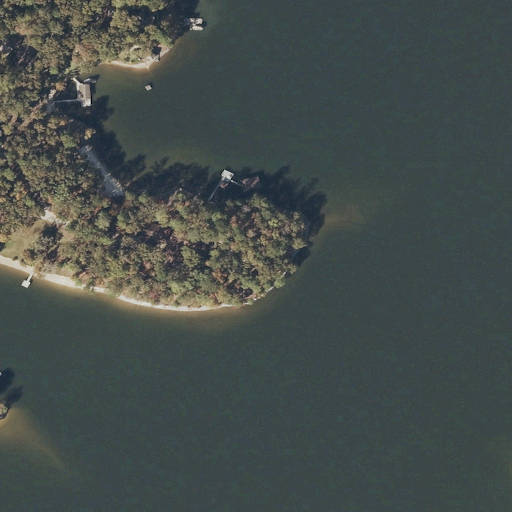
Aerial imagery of cape in Alabama named Rocky Point containing open water, deciduous forest, open development, mixed forest, grassland, low intensity development, and evergreen forest